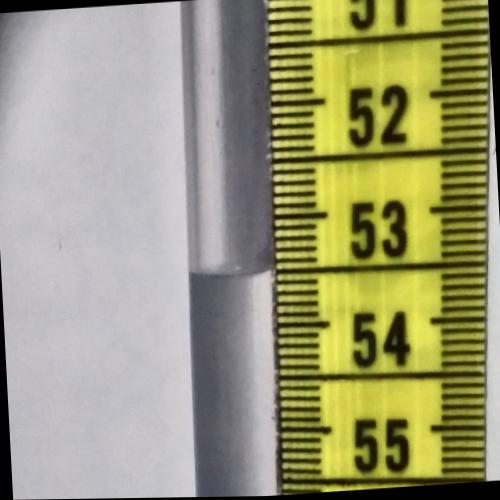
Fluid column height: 53.5 cm